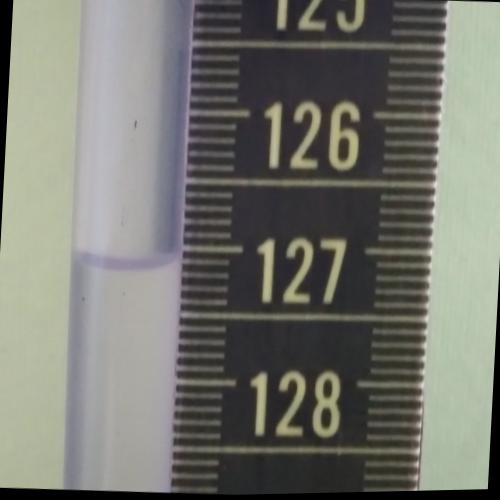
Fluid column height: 127.1 cm